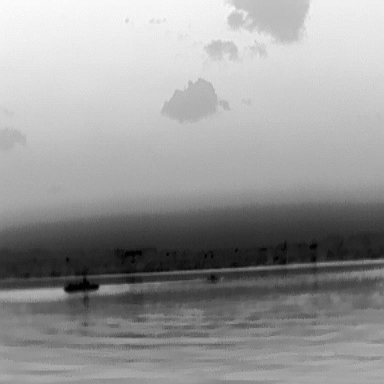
There is a warship in the infrared image.